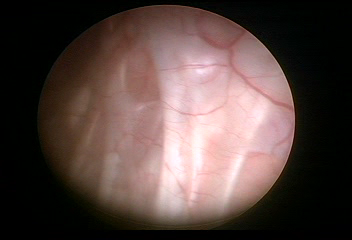
Modality: WLC
Class: Normal mucosa
Bladder cancer association: No